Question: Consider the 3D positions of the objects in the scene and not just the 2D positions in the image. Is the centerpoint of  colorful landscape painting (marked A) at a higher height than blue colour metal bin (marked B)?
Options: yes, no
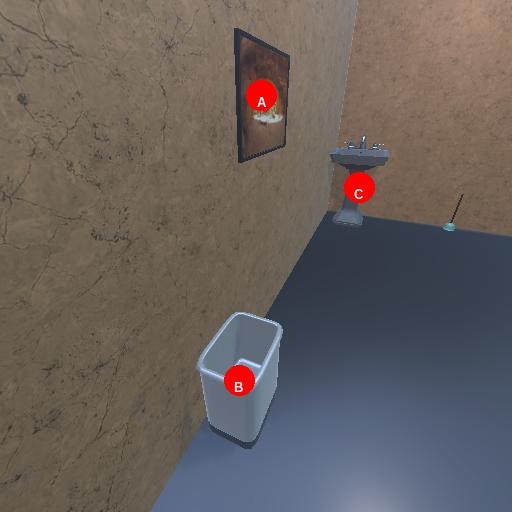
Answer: yes